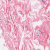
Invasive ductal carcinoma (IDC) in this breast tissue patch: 0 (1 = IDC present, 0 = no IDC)